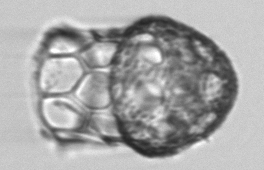
Label: Dictyocysta